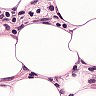
Metastatic tissue present: yes